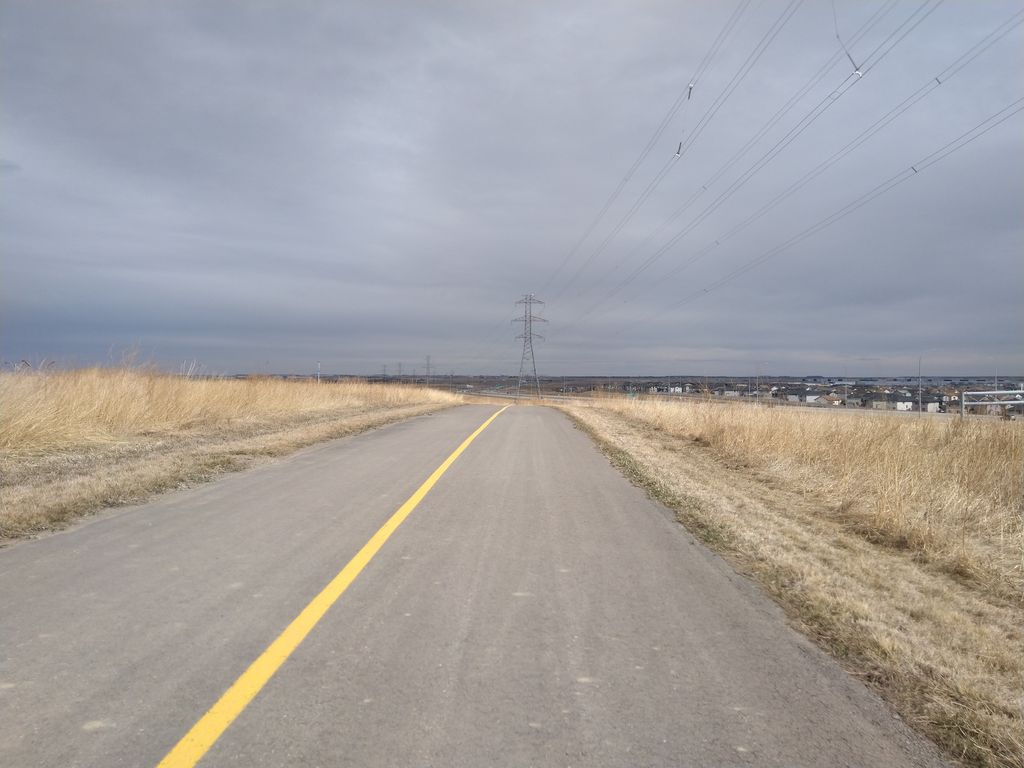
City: calgary